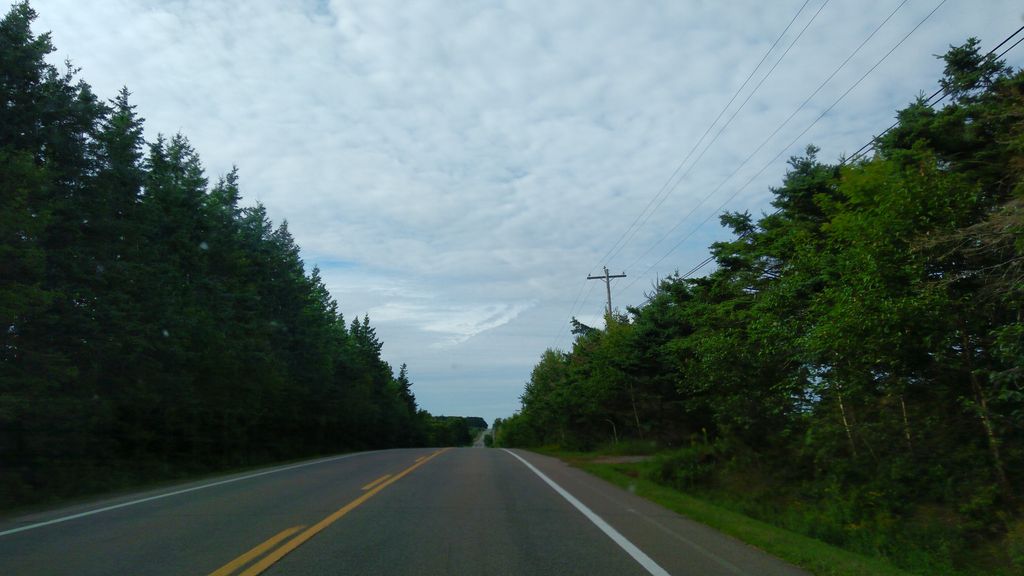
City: charlottetown